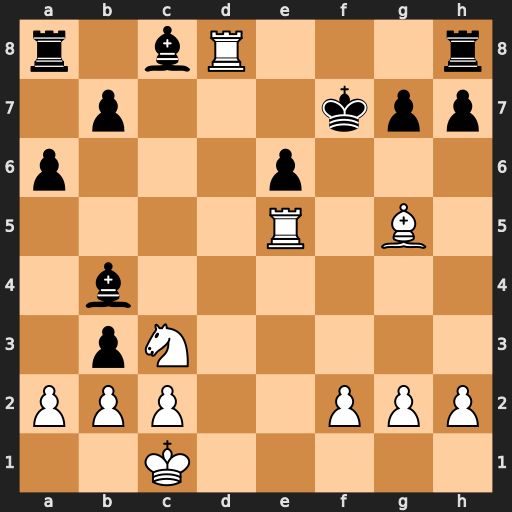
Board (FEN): r1bR3r/1p3kpp/p3p3/4R1B1/1b6/1pN5/PPP2PPP/2K5
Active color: w
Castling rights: -
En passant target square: -
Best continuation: Rxh8 Bxc3 bxc3